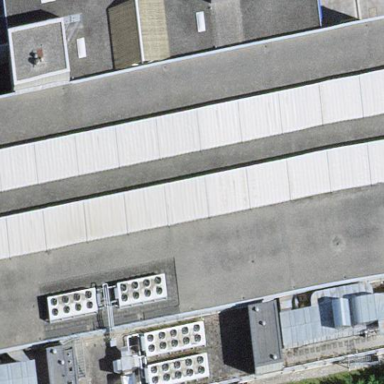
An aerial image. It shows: Industrial building.